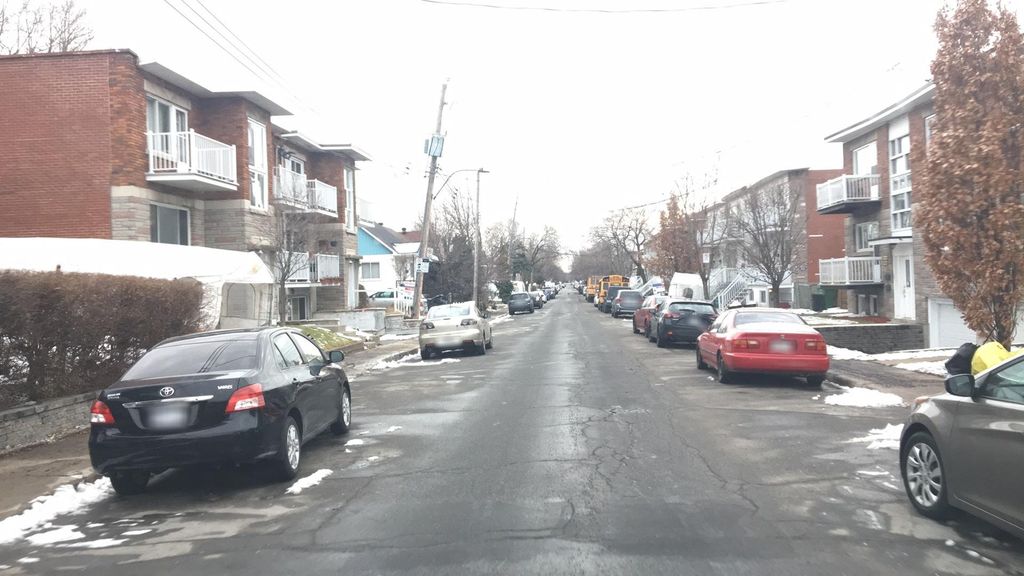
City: montreal